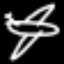
Label: airplane